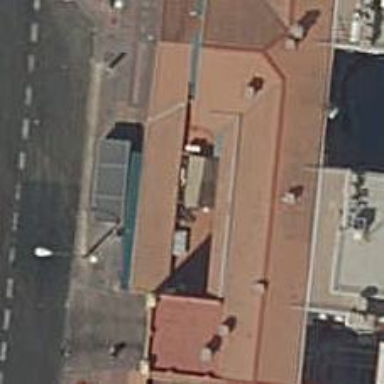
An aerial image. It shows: Restaurant.